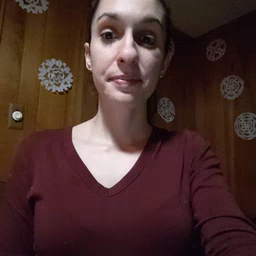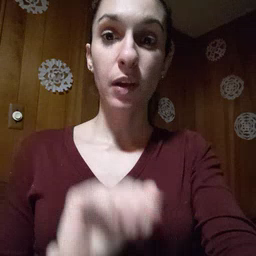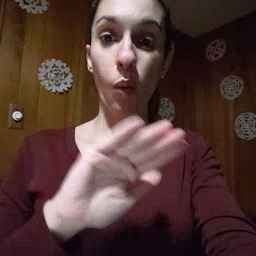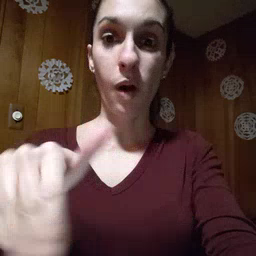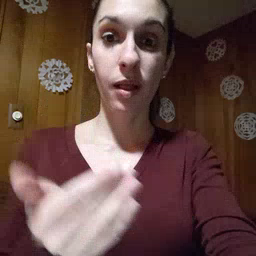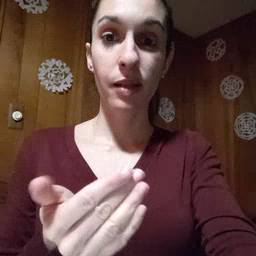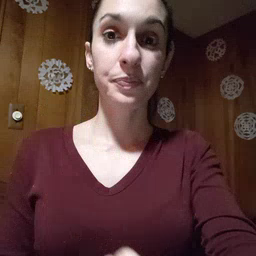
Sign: all